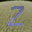
Label: 2